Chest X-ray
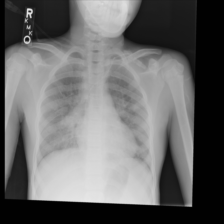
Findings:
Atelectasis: negative
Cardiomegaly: negative
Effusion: negative
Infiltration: positive
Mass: negative
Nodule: negative
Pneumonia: negative
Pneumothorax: negative
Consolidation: negative
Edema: negative
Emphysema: negative
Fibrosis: negative
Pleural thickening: negative
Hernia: negative